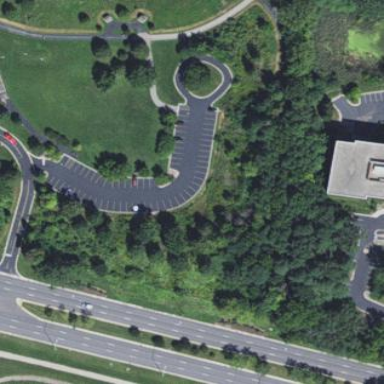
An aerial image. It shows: Parking area.